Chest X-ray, PA view. Patient: 14 years old, sex F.
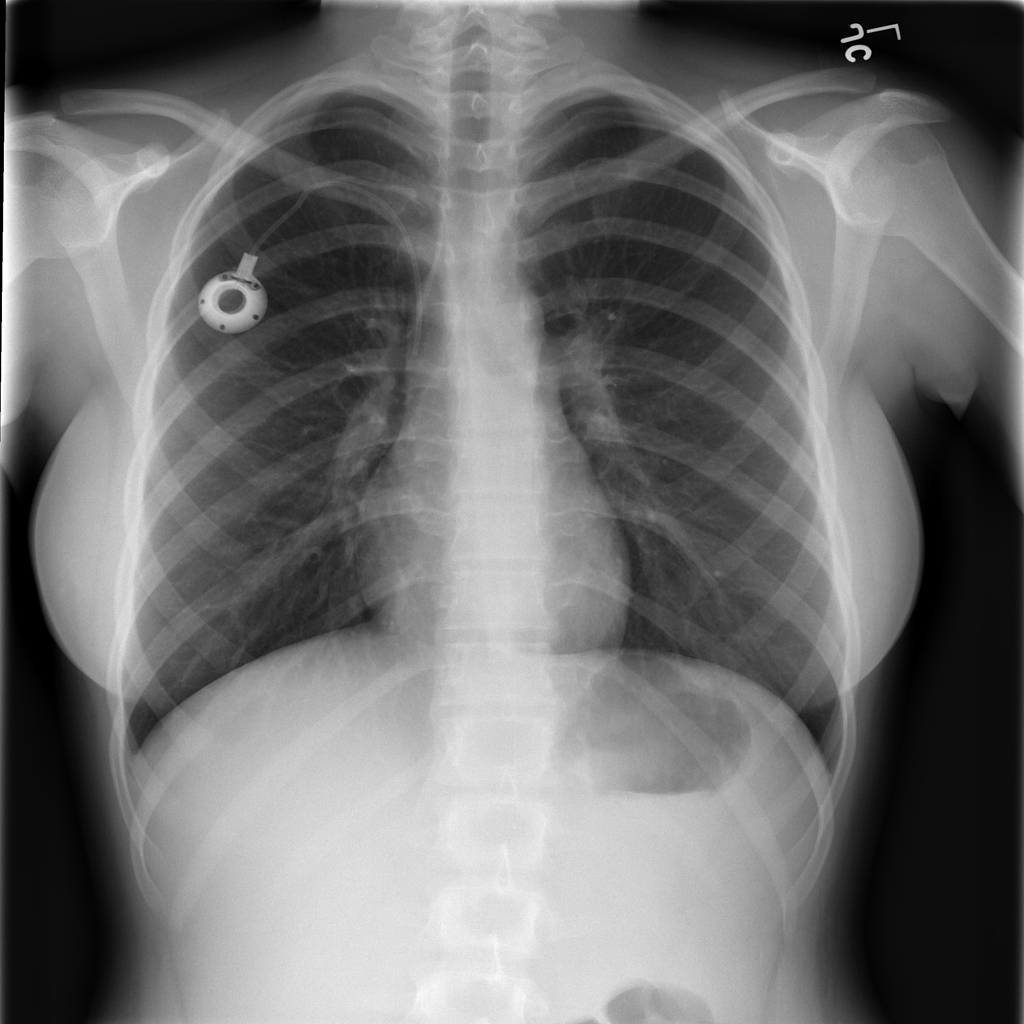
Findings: No Finding